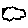
Label: cloud